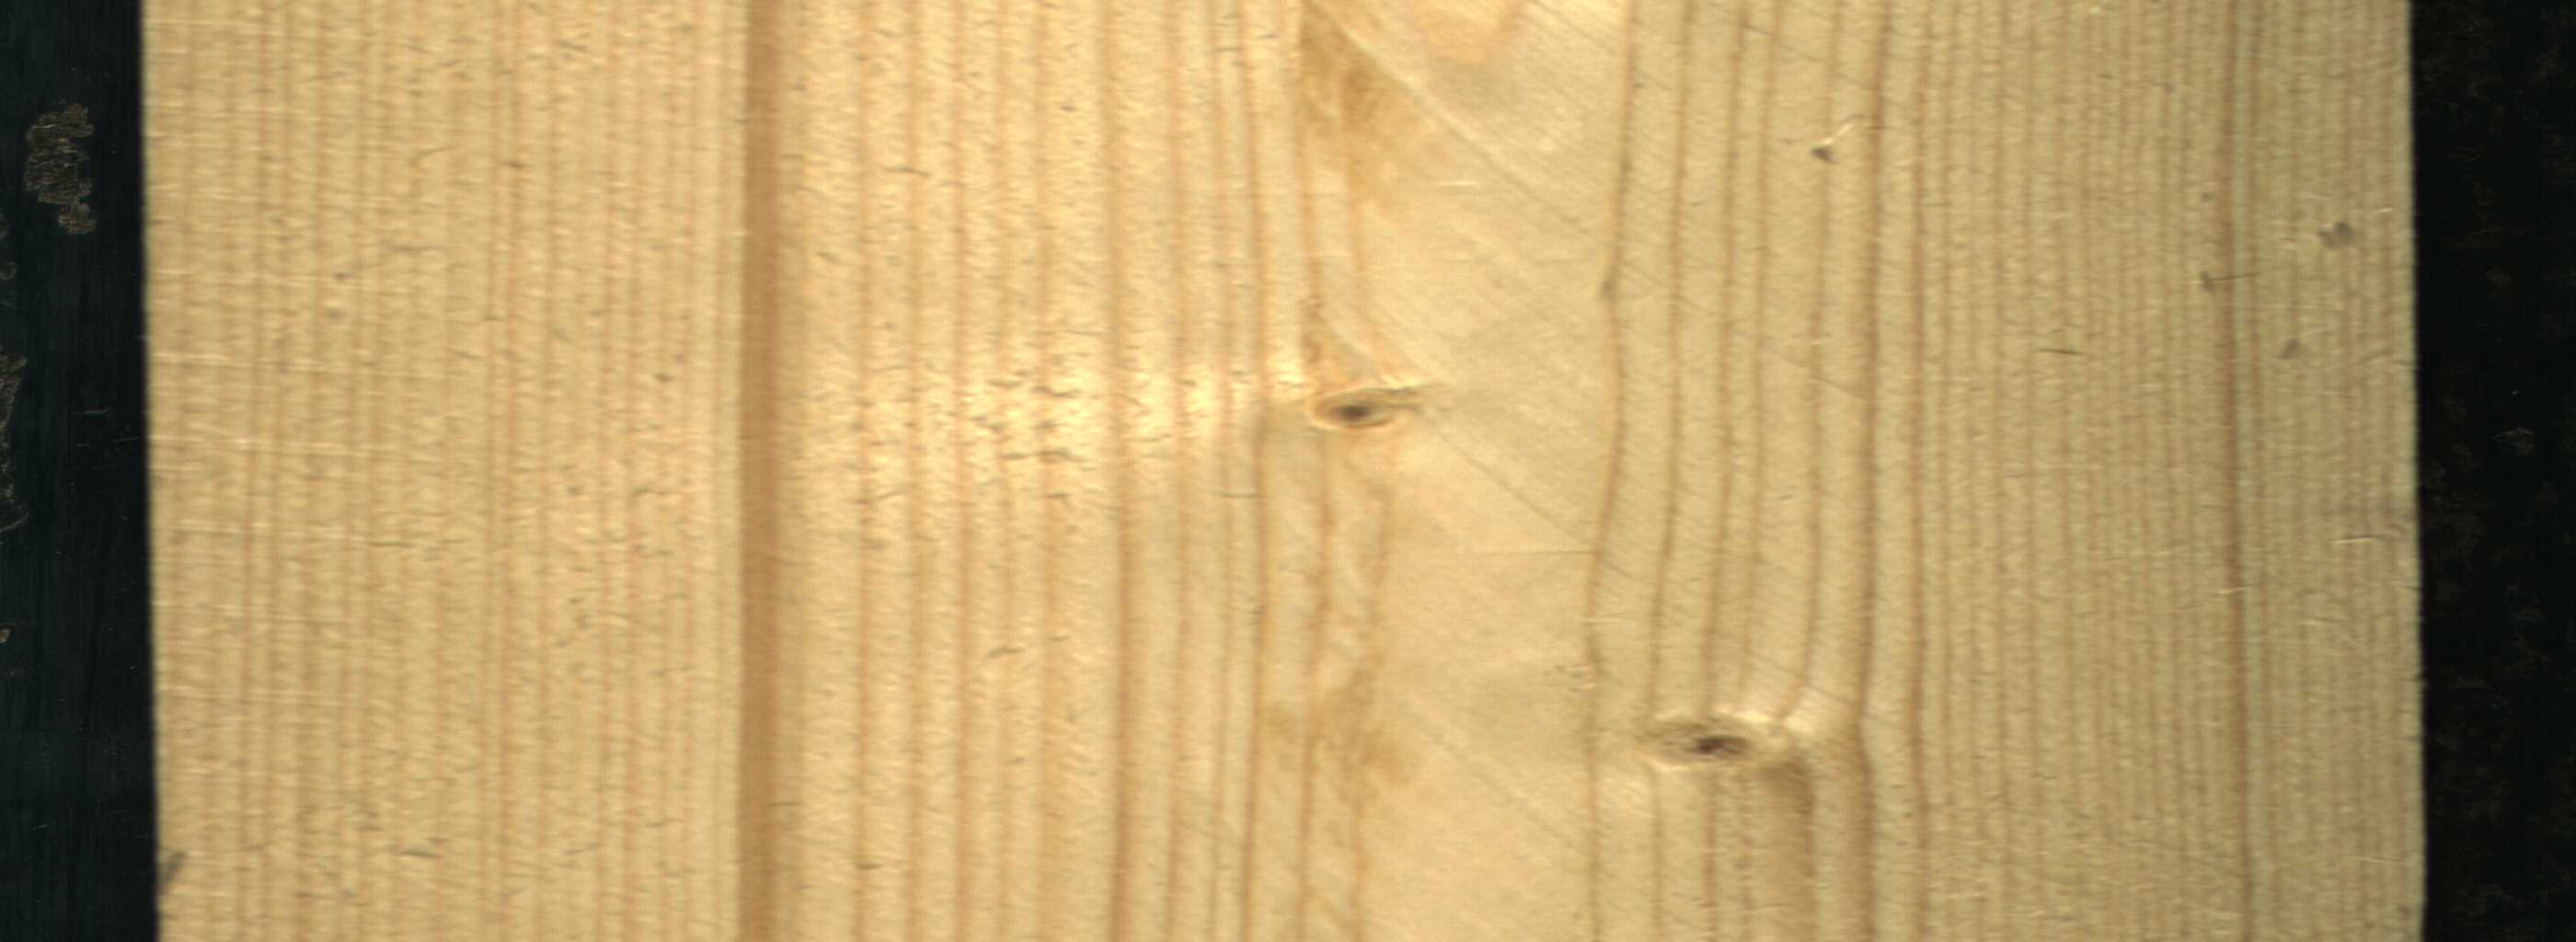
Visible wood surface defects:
Live_Knot
Live_Knot